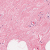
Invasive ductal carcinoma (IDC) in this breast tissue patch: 0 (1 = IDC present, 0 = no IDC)